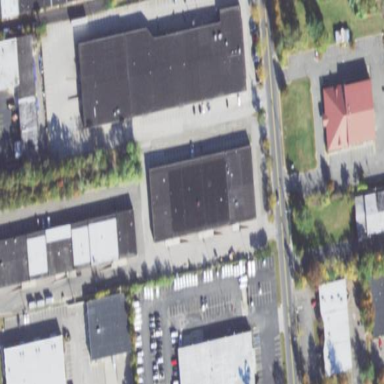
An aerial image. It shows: Commercial building.